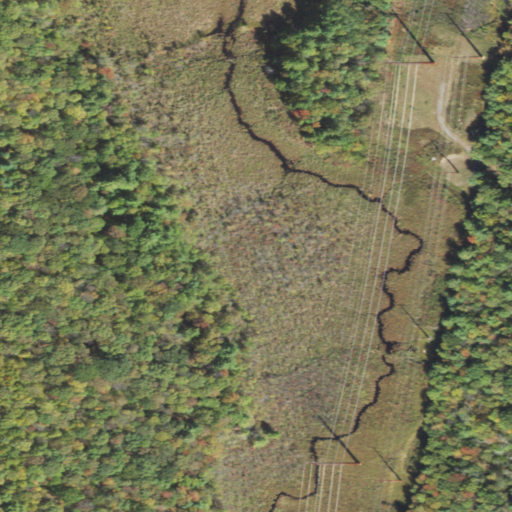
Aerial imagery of plain(s) in Pennsylvania named Gates Meadow containing woody wetlands, deciduous forest, mixed forest, and herbaceous wetlands